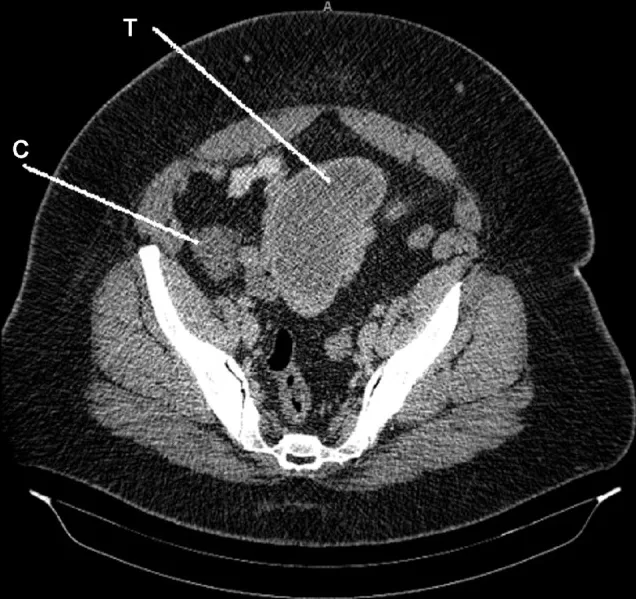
Axial computed tomography of the abdomen demonstrating a tumour (T) in the terminal ileum, which appears thick walled, located close to the caecal pole (C), mimicking an appendiceal abscess.
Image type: radiology (ct)